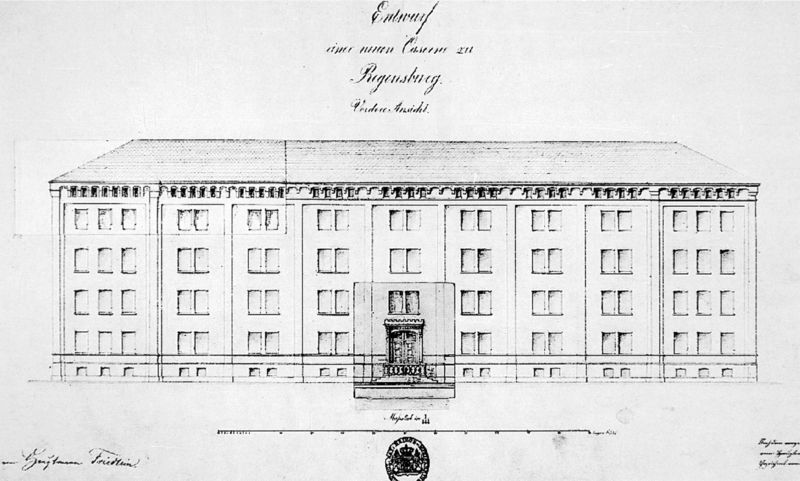
Titel: Neue Kaserne Regensburg, Aufriss
Standort: München
Institution: Bayerisches Hauptstaatsarchiv, Kriegsarchiv
Schlagwörter: weiß, ausschnitt, elegant, fenster, grau, schwarz, skizze, tür, zeichnung, anlage, dach, gebäude, haus, schloss, alt, architektur, sockel, signatur, flach, blatt, front, frontal, renaissance, brunnen, deutschland, relief, schrift, papier, ansicht, fassade, fischer, giebel, grafik, graphik, pilaster, friedrich, treppe, symmetrie, geländer, stufen, tor, zinnen, eingang, wohnhaus, unterschrift, bayern, palast, dache, schlicht, schwarzweiss, stich, titel, text, beschriftung, überschrift, stempel, entwurf, kapitelle, kapitell, vorderseite, portal, wappen, fensterreihen, geometrisch, sims, gesims, pforte, risalit, hubi, portikus, resalit, historismus, vorderansicht, etagen, geschosse, plan, achse, achsen, ballustrade, kellerfenster, siegel, tur, stockwerke, geometrie, handschrift, sigel, geschoss, fesnter, kaserne, palais, lisenen, kranzgesims, massstab, aufriss, fensterachsen, versailles, aufteilung, lisene, sockelgeschoss, first, fensterfront, fensterachse, gliederung, deutsches band, doppelfenster, universität, rundbogenfries, öffentlich, bogenfries, betont, dachbetonung, erbach, fischer von ernbach, herscherarchitektur, karserne, regensburg, suderin, g, rundborgenfries, halbgeschoff, halbgeschoss, regendburg, frist, soegel, caserne, zeichn8ng